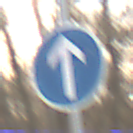
Verkehrszeichen: VorgeschriebeneFahrtrichtungGeradeaus
Umgebung: Outdoor, Nature
Tageszeit: SunriseSunset
Wetter: PartlyCloudy
Licht: Natural
Jahreszeit: NotSpecified
Kontrast: MediumContrast